Field crop: maize
Growth stage: 2
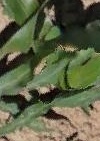
Species: maize